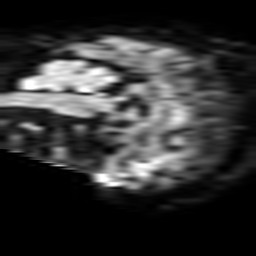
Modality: TRACE
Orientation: sagittal
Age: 65
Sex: female
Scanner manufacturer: philips
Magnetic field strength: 3 T
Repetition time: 3.076 s
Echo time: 0.076 s